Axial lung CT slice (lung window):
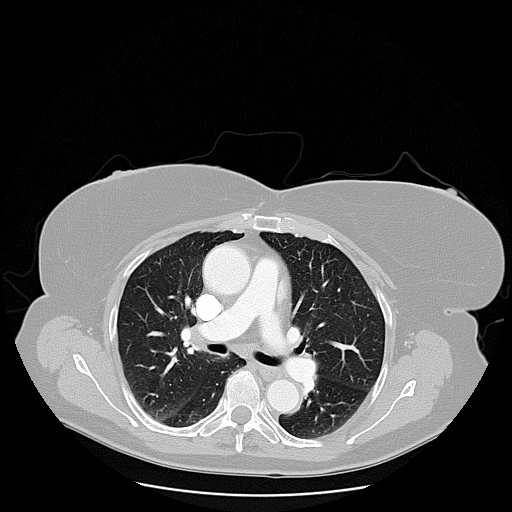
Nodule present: no